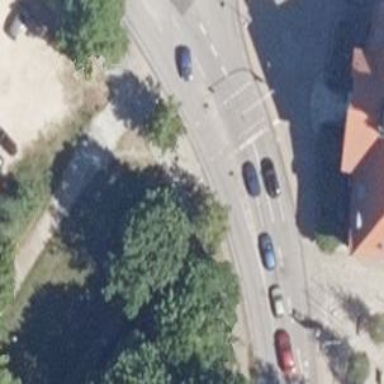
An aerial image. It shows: Primary highway with asphalt surface. There are sidewalks on both sides and cycle track.